Question: I'm building my first proper website from stratch and I've been using some of your responses which have been really helpful so thanks to everyone :)
I just have a question, but will probably have more in the future.
I would like the website to be responsive and I already put the viewpoint code, however the text itself is not responsive and due to this, when you reduce the size of the screen there is a white patch at the right side of the page that shouldnt be there. I was wondering if anyone could help me find out whats wrong with my code.

Thanks!
'''
/* Text properties */
body {
font-family: 'Futura', sans-serif;
margin: 0;
padding: 0;
font-size: 10px;
}
h1 {
position: relative;
left:70vw;
top:30vh;
text-align: right;
font-size: 3em;
color: white
}
h2 {
font-family: 'Roboto', sans-serif;
position: relative;
left:70vw;
top:28vh;
text-align: right;
font-size: 2em;
color: white
}
h3 {
position: relative;
left:70vw;
top:28vh;
text-align: right;
font-size: 14px;
color: white
}
h4 {
position: relative;
font-family: 'Arial';
left:70vw;
top:27vh;
text-align: right;
font-size: 14px;
color: white
}
a {
color: #FFFFFF;
}
p {
margin: 0;
padding: 0;
}
.bg {
/* The image used */
background-image: url("https://eskipaper.com/images/dark-background-4.jpg");
/* Full height */
height: 96vh;
/* Center and scale the image nicely */
background-position: center;
background-repeat: no-repeat;
background-size: cover;
}
#title
{
position: absolute;
}
.footer p
{
padding-top: 6px;
font-size: 12px;
}
.footer {
margin: 0px;
Height:30px;
width:100%;
background-color: black;
color: white;
text-align: center;
}
'''
'''
<!DOCTYPE html>
<html lang="en">
<head>
<meta charset="utf-8">
<meta http-equiv="X-UA-Compatible" content="chrome=1">
<meta name="viewport" content="width=device-width, initial-scale=1.0">
<link rel="stylesheet" href="https://pro.fontawesome.com/releases/v5.10.0/css/all.css" integrity="sha384-AYmEC3Yw5cVb3ZcuHtOA93w35dYTsvhLPVnYs9eStHfGJvOvKxVfELGroGkvsg+p" crossorigin="anonymous"/>
<link href="https://fonts.googleapis.com/css2?family=Roboto:wght@300&display=swap" rel="stylesheet">
<link href="C:\Users\Tola\Documents\Tola Photography\Landing Page\style.css" rel="stylesheet">
<title>Tola Akindipe</title>
</head>
<body>
<div class="bg">
<div id="title">
<h1>Tola Akindipe</h1>
<h2>Photography</h2>
<h3><a href="/TolaMobile"style="text-decoration: none;" >Mobile Portfolio&nbsp;&nbsp;</a> <a href="/TolaDSLR"style="text-decoration: none;" >&nbsp;&nbsp;DSLR Portfolio</a></h3>
<h4><a href="/contact" style="text-decoration: none;" >Contact</a></h4>
</div>
</div>
<div class="footer">
<p>Copyright 2020 @ Tola Akindipe - All Rights Reserved</p>
</div>
</body>
</html>
'''
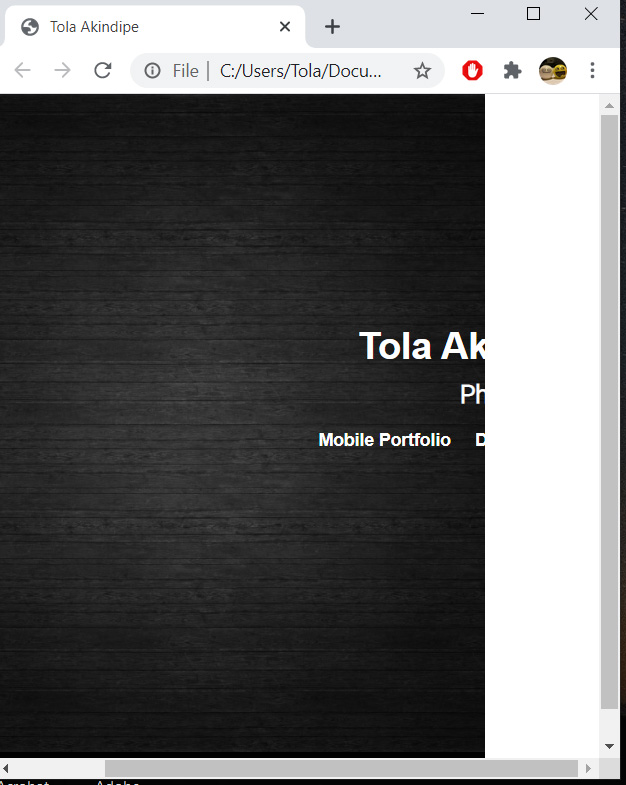
Answer: Try to change your CSS to this:
'''
/* Text properties */
body {
font-family: 'Futura', sans-serif;
margin: 0;
padding: 0;
font-size: 10px;
height: 100%;
width: 100%;
}
h1 {
text-align: right;
font-size: 3em;
color: white
}
h2 {
font-family: 'Roboto', sans-serif;
text-align: right;
font-size: 2em;
color: white
}
h3 {
text-align: right;
font-size: 14px;
color: white
}
h4 {
font-family: 'Arial';
text-align: right;
font-size: 14px;
color: white
}
a {
color: #FFFFFF;
}
p {
margin: 0;
padding: 0;
}
.bg {
/* The image used */
background: url("https://eskipaper.com/images/dark-background-4.jpg") center center no-repeat;
/* Screen Height - Footer Height */
height: calc(100vh - 30px);
/* Set The Background Size */
background-size: cover;
/* Align The Content To The Center */
display: flex;
justify-content: center;
align-items: center;
}
.footer p {
padding-top: 6px;
font-size: 12px;
}
.footer {
margin: 0px;
Height: 30px;
width: 100%;
background-color: black;
color: white;
text-align: center;
}
'''